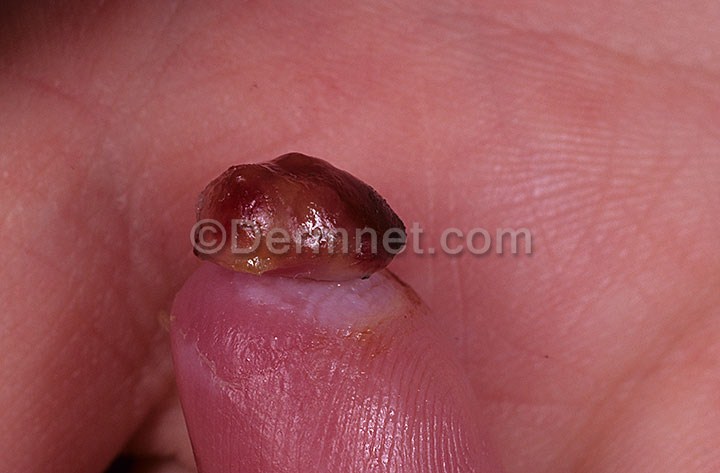
Disease: Vascular Tumors